Interaction volume radius: 5 \u00c5
Interaction volume height: 20 \u00c5
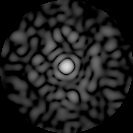
Disorder parameter: 0.8439